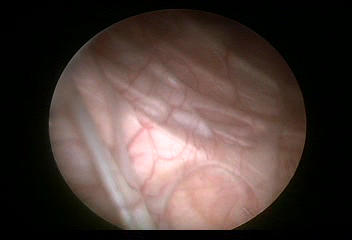
Modality: WLC
Class: Normal mucosa
Bladder cancer association: No